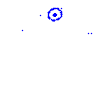
Particle: kaon